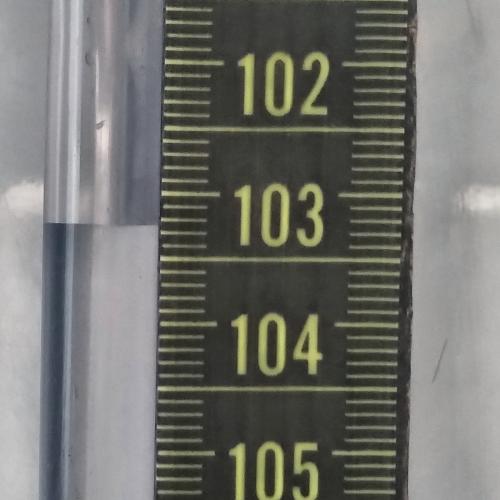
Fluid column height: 103.3 cm